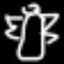
Label: angel